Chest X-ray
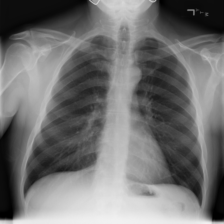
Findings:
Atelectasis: negative
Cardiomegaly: negative
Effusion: negative
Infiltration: positive
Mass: negative
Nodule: negative
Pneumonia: negative
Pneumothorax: negative
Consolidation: negative
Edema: negative
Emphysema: negative
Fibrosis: negative
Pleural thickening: negative
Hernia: negative